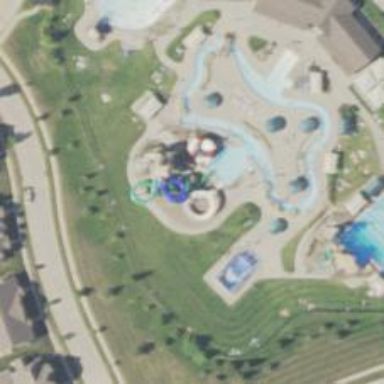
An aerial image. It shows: Bridge leading to water slide attraction.